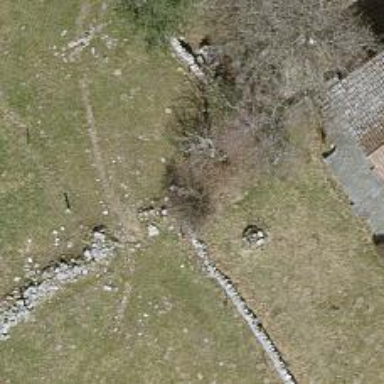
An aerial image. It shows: Wall barrier.